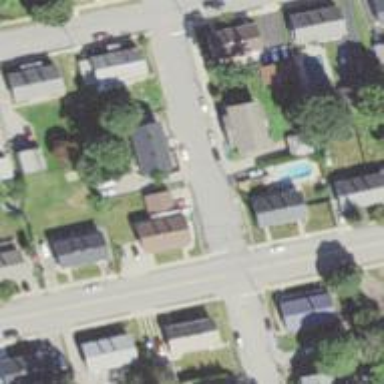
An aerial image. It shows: Residential driveway serving as service road.